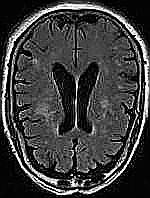
Label: notumor